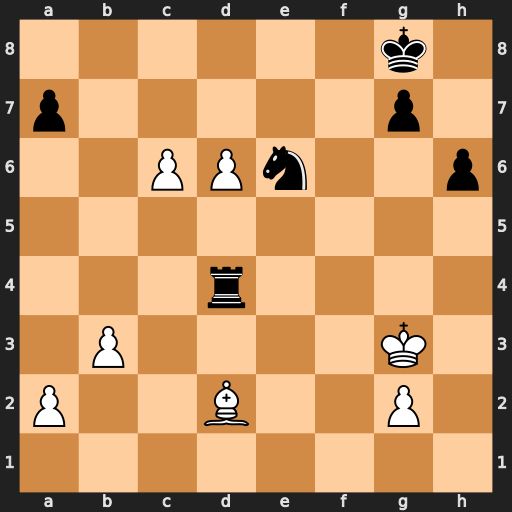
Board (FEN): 6k1/p5p1/2PPn2p/8/3r4/1P4K1/P2B2P1/8
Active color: w
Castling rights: -
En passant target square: -
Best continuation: c7 Rxd2 c8=Q+